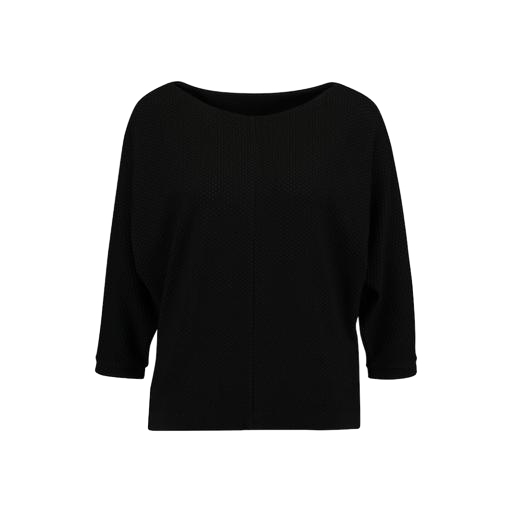
batwing t-shirt, black three-quarter-sleeve top only macy, black batwing-sleeve top, white background